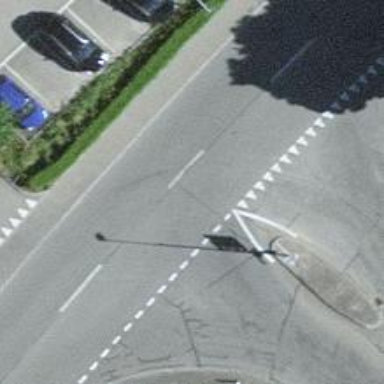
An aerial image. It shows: Road with "give way" sign.